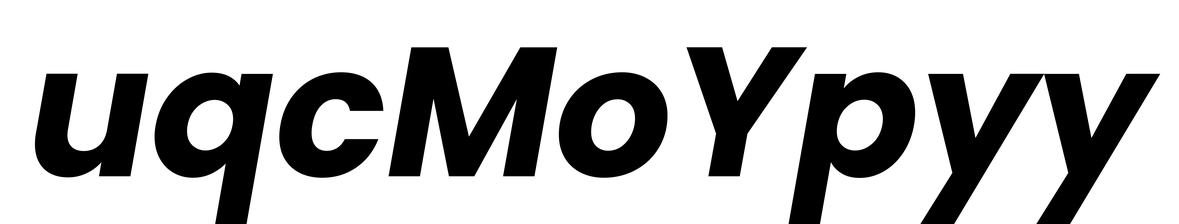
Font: Poppins-BoldItalic